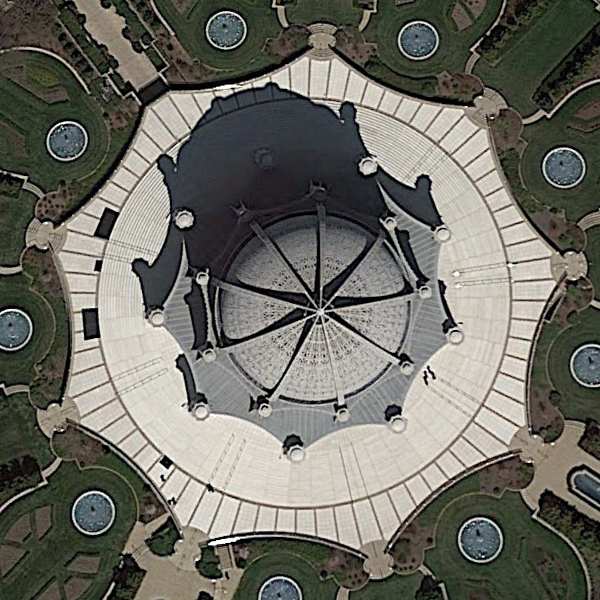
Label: Center